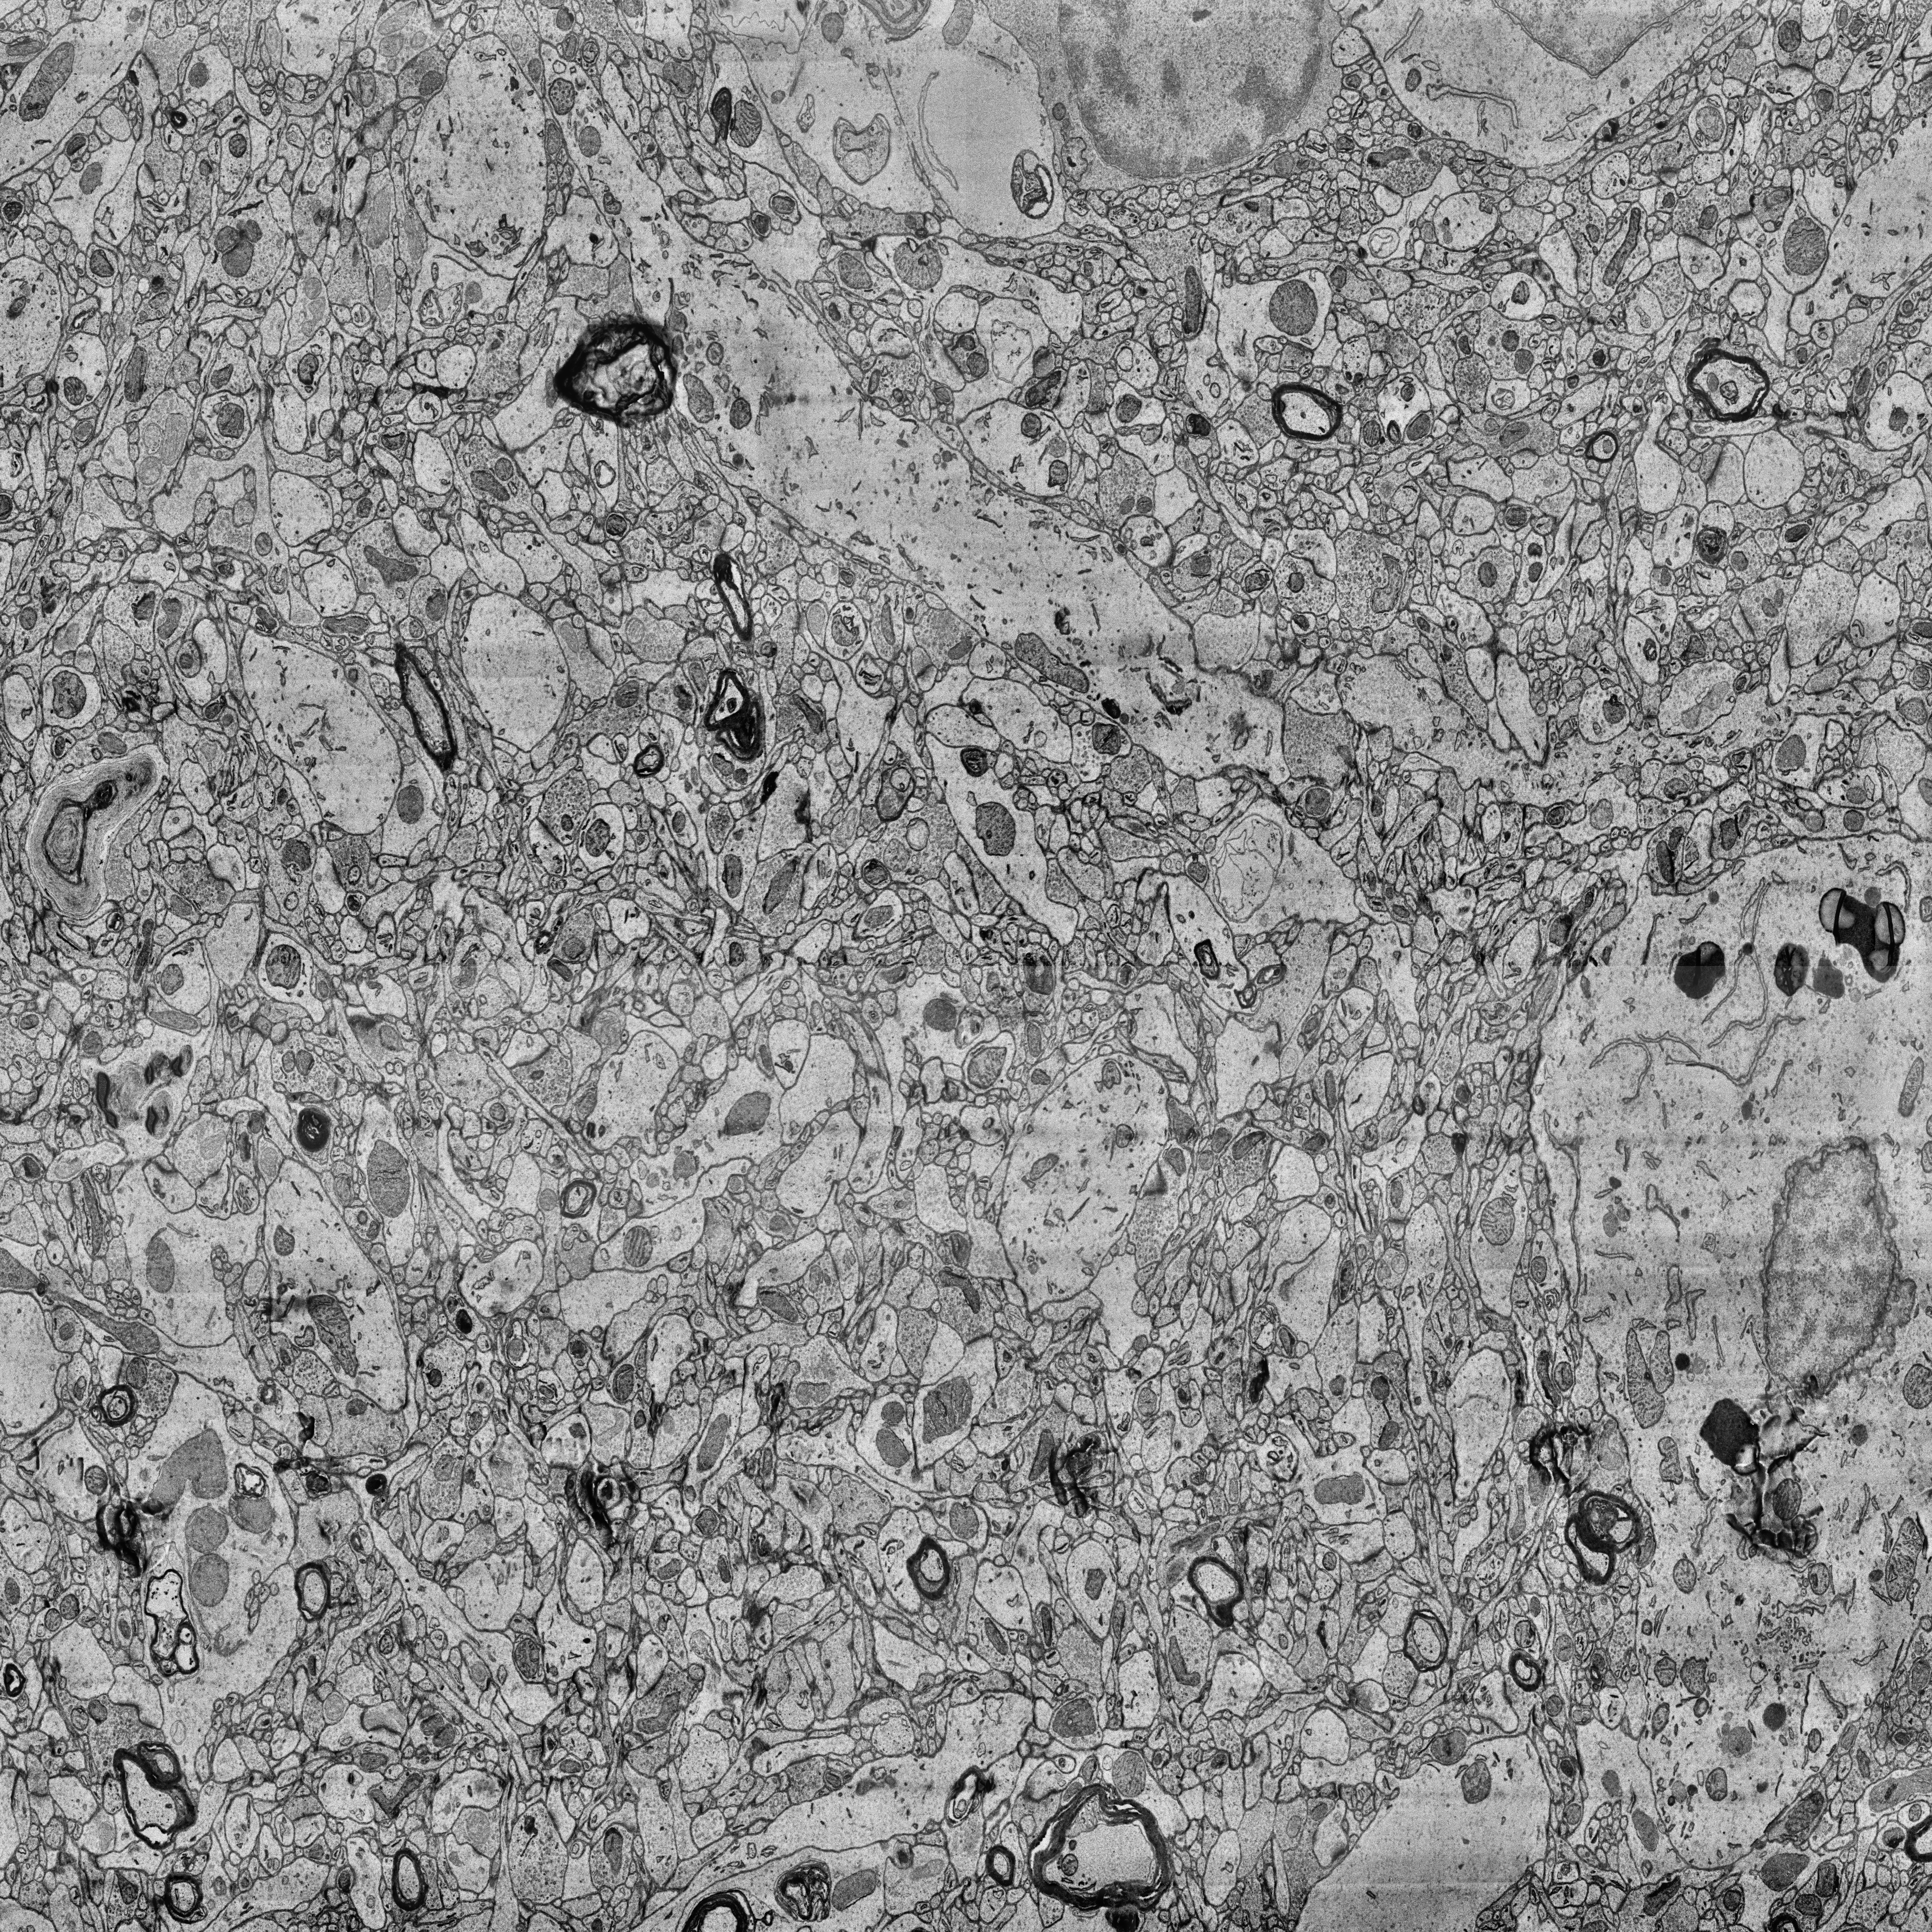
Electron microscopy slice of human cortex tissue
Slice depth (z): 204
Mitochondria instances in slice: 489